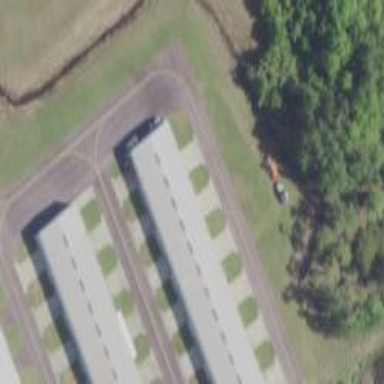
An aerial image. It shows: Hangar building located at airport.